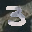
Label: 3